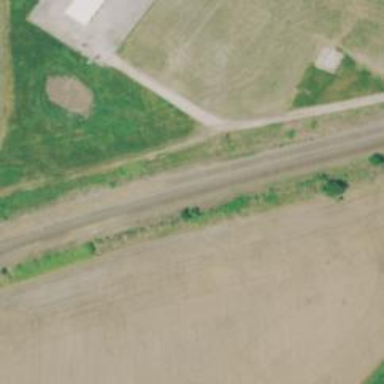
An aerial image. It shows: Railway siding with rails.